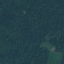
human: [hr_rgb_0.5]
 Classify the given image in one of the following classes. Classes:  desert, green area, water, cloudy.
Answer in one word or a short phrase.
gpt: green area